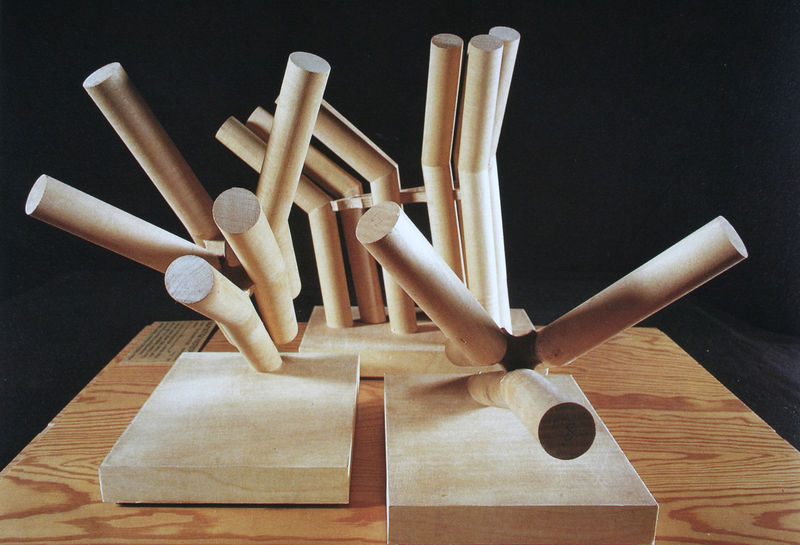
Titel: Baumartige Knotenpunkte
Künstler: Frei Otto
Schlagwörter: körper, schatten, holz, licht, marmor, zylinder, sockel, stein, kreis, rund, skulptur, schrift, modell, biegung, moderne, abstrakt, plastik, platte, foto, fotografie, photographie, gestänge, schild, stangen, form, gebilde, gebogen, text, beschriftung, entwurf, tischplatte, photo, maserung, stäbe, farbfoto, richtung, platten, geometrie, aufnahme, knick, holzplatte, hölzer, installation, dreiteilig, legende, erklärung, verstrebung, knicke, röhren, rundhölzer, röhle